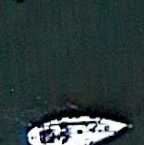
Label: Civil_yacht